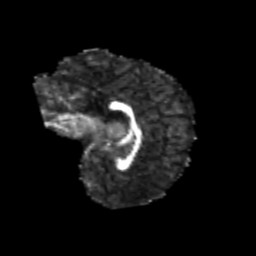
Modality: FA
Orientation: sagittal
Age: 7
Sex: female
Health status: healthy